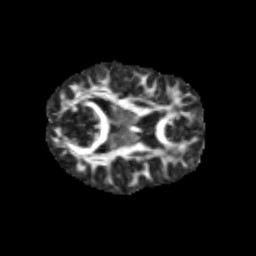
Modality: FA
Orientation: axial
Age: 11
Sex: female
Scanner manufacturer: siemens
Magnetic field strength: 3 T
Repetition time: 3.8 s
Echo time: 0.07 s